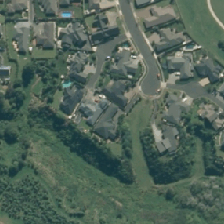
Land cover: urban_build_up